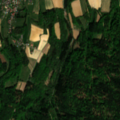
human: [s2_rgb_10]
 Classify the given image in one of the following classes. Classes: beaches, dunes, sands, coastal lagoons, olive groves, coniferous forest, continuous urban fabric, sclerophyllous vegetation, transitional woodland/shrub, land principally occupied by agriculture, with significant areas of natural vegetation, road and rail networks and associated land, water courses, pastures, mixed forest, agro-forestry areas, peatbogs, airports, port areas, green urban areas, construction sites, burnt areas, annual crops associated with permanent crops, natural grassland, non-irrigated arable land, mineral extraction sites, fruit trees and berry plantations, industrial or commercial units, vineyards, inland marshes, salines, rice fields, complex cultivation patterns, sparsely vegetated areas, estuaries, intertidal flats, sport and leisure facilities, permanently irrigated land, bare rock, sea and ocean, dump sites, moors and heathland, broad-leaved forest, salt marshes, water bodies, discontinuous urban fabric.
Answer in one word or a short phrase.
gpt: discontinuous urban fabric, non-irrigated arable land, pastures, broad-leaved forest, mixed forest